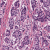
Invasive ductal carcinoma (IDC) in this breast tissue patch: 1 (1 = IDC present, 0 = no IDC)